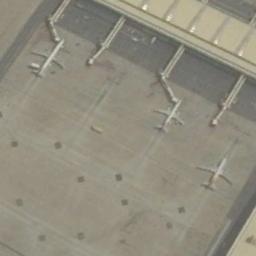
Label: airplane